Question: I'll keep this short and simple... I asked this question before, but It wasn't answered.
I'd like to get several images from a folder, and add them to an array.
This is not working, can someone explicitly tell me how to do it? Thanks!
On Form load:
'''
Private Sub Button1_Add(ByVal sender As System.Object, ByVal e As System.EventArgs) Handles Button1.Click
Dim PictureArray As New List(Of Image)
For Each item As String In Directory.GetFiles("C:\Users\turcotd\Desktop\ITLPers", "*.jpg", IO.SearchOption.AllDirectories)
Dim _Image As Image = Image.FromFile(item)
PictureArray.Add(_Image)
Next
If (i < 6) Then
Dim pb As New PictureBox
Me.FlowLayoutPanel1.Controls.Add(pb)
pb.Image = PictureArray(i)
i = i + 1
'''

Thanks!!!
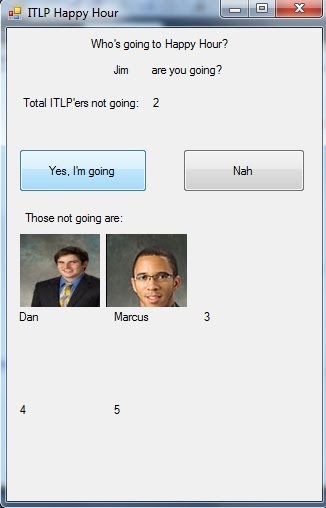
Answer: First, i've showed you how to get the images of a <URL> not from a FileInfo like above!
I've used a strong typed 'List(Of FileInfo)' in <URL>.
If you anyway insist on using an Array, you simply need to use the <URL>. For example:
'''
Dim imageArray = dir.GetFiles("*.jpg", IO.SearchOption.AllDirectories).ToArray
'''
Look at the <URL> to get the Full-Path.
So this should work:
'''
Dim dir = New IO.DirectoryInfo("C:\Users\turcotd\Desktop\ITLPers")
Dim images = dir.GetFiles("*.jpg", IO.SearchOption.AllDirectories).ToList
Dim pictures As New List(Of PictureBox)
For Each img In images
Dim picture As New PictureBox
picture.Image = Image.FromFile(img.FullName)
pictures.Add(picture)
Next
'''